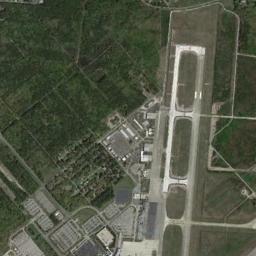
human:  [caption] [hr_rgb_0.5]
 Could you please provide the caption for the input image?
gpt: The airport is surrounded by neat terraces .

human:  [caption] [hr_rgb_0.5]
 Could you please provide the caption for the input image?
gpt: An airport with some parallel runways and buildings in the forest .

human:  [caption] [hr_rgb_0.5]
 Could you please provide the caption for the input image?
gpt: A complex airport with many runways and buildings is surrounded by a green farmland .

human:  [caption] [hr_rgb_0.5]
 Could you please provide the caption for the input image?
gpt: An airport is surrounded by many trees and fields .

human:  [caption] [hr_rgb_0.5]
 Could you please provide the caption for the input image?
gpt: The airport is surrounded by grass .